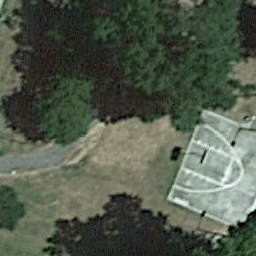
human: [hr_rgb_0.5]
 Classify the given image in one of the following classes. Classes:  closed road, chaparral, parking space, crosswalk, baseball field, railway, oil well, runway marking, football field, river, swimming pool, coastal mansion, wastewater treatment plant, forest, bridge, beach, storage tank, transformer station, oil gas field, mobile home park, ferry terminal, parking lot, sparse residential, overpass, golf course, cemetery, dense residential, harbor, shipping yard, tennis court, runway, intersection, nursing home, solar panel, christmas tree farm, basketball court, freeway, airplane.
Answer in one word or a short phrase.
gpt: basketball court